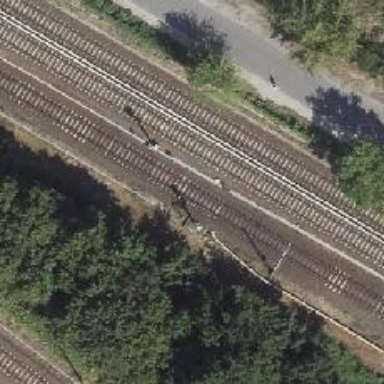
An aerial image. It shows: Railway signal.